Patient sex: F
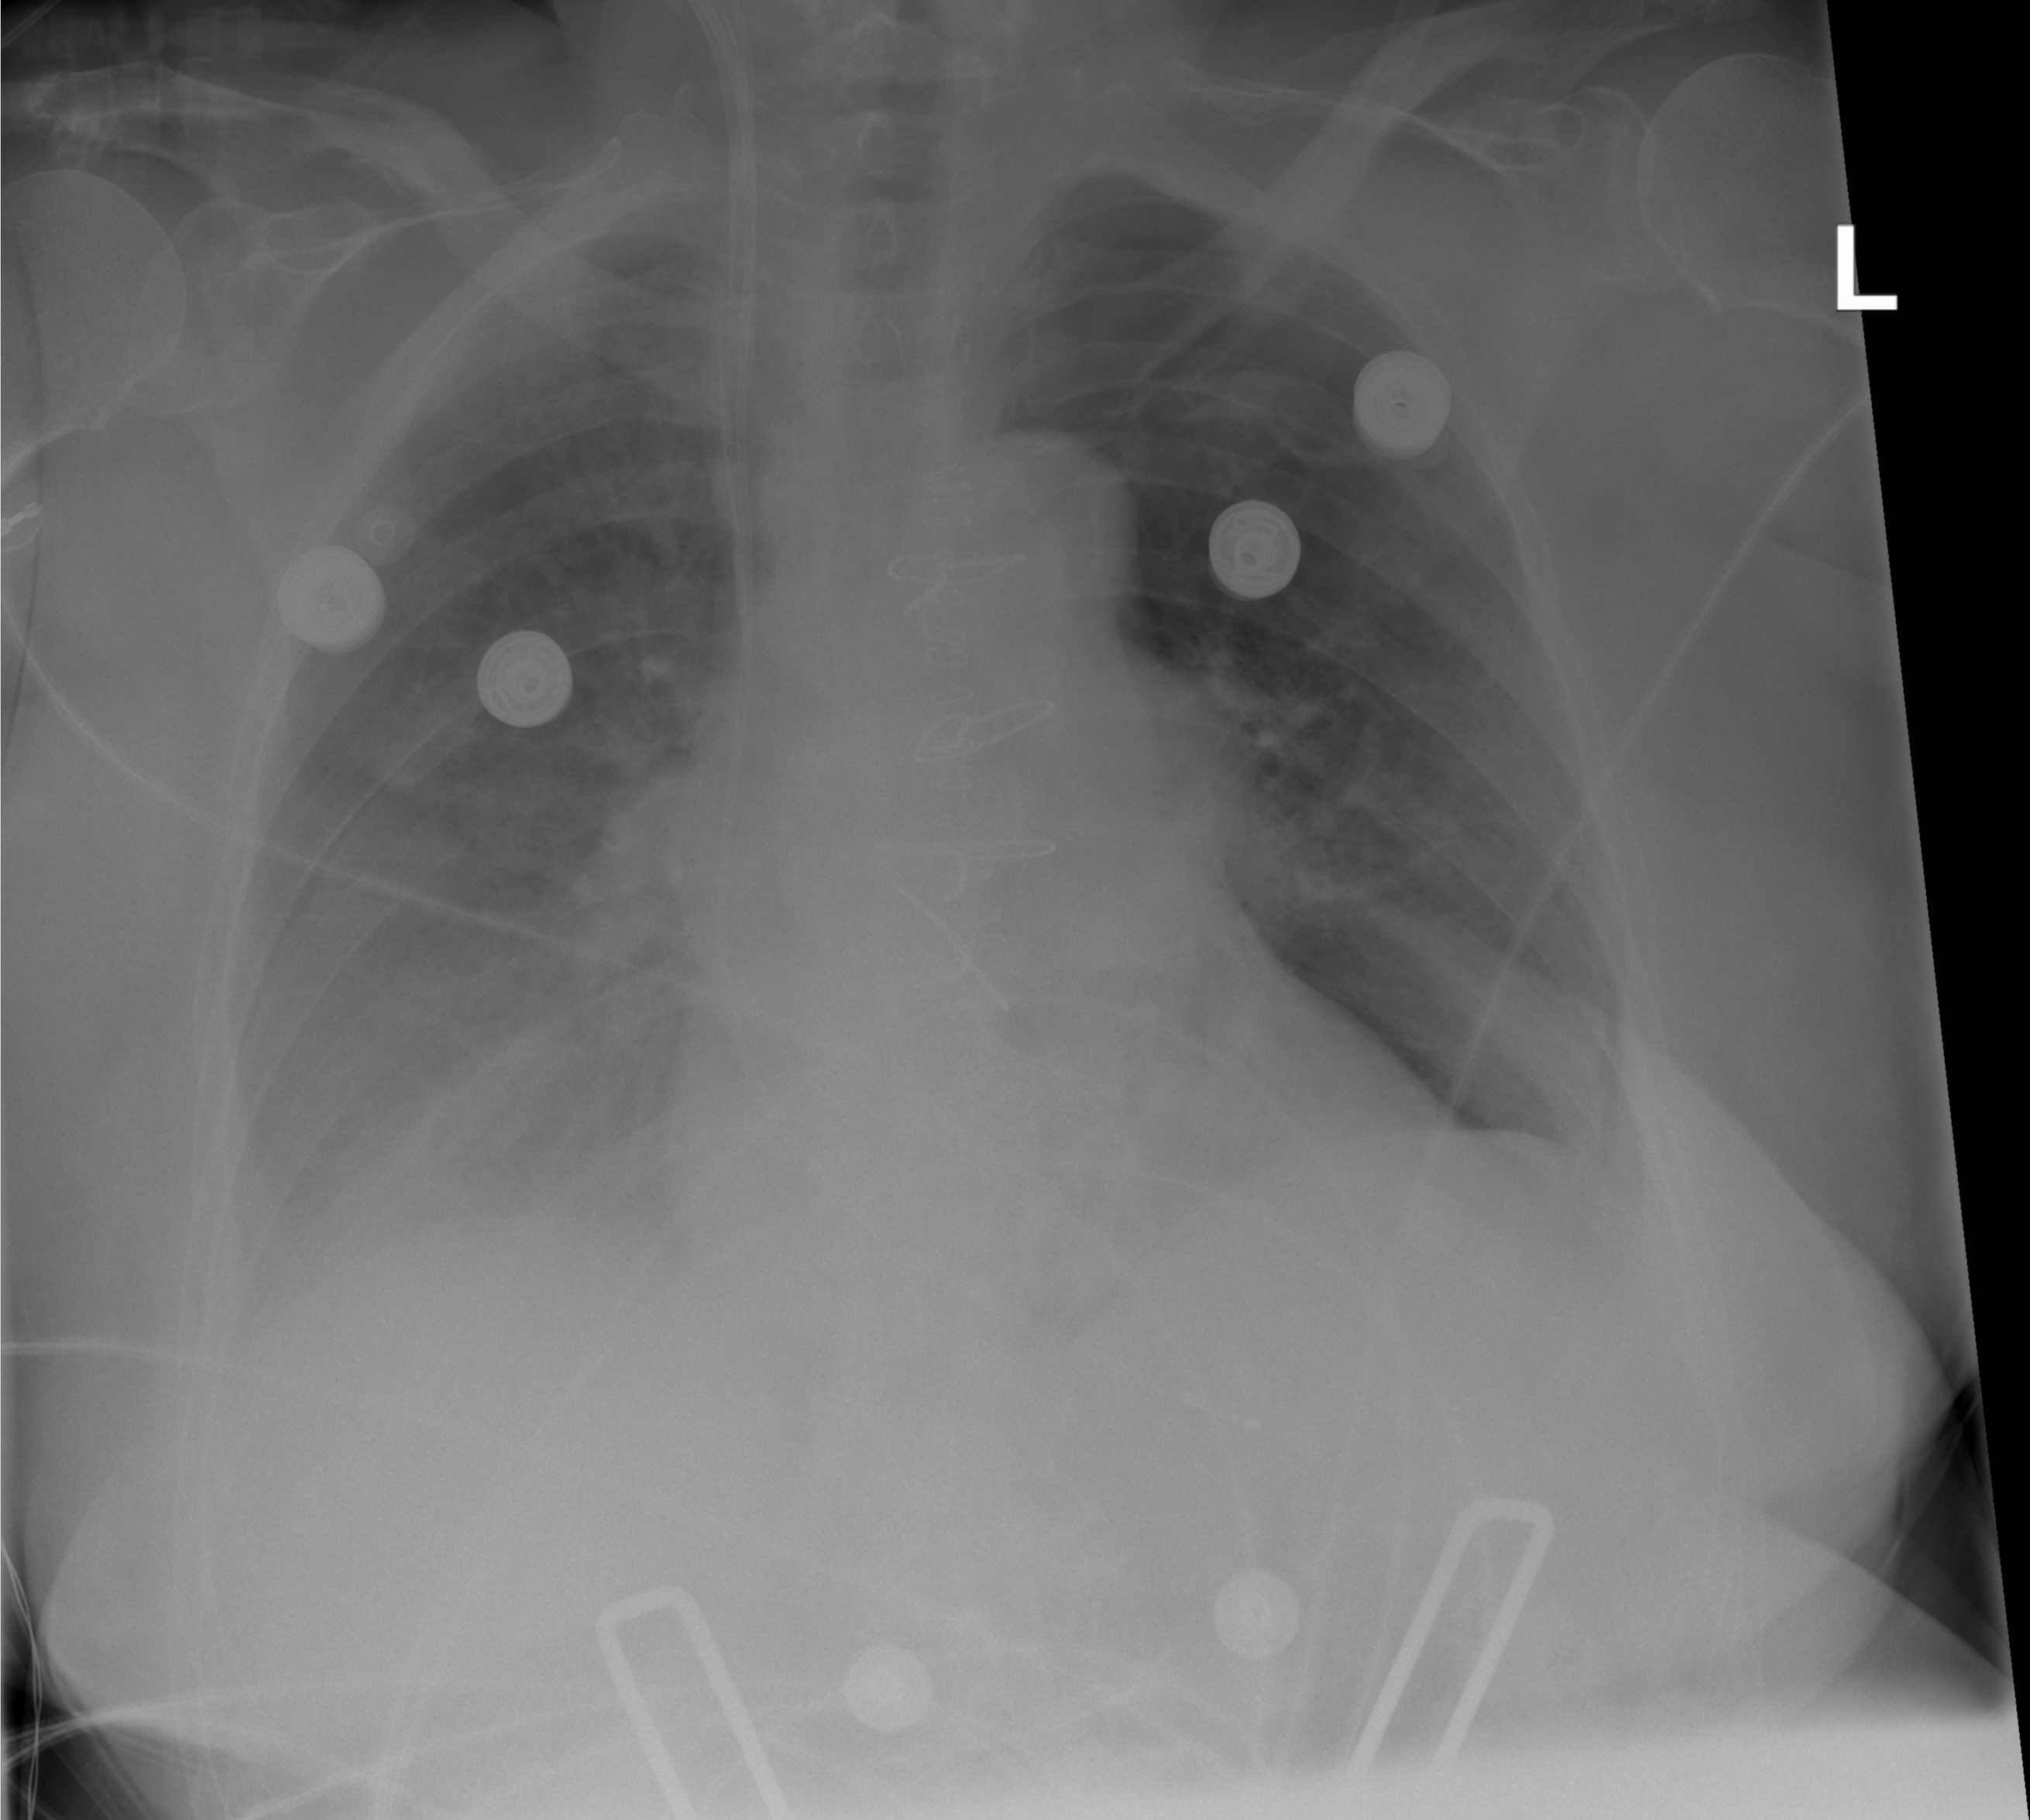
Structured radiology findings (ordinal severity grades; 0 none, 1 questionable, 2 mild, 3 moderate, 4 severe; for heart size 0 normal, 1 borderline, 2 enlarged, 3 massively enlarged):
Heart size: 0
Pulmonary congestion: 1
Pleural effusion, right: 2
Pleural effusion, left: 0
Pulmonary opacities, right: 0
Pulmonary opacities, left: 0
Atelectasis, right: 2
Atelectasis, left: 1